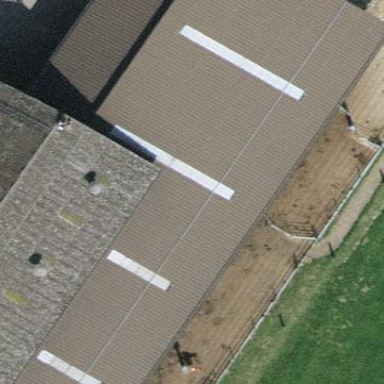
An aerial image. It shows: View of roof of building.